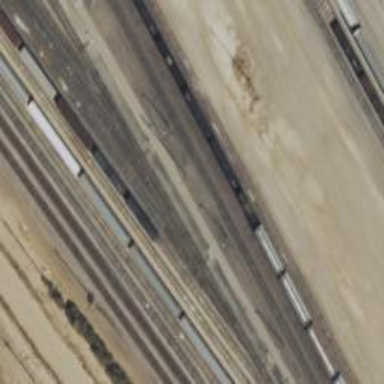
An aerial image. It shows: Railway yard in service.